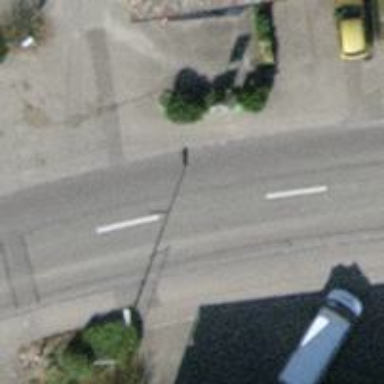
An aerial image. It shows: Public transport stop position.